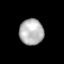
Tissue: lung
Cell type: Epithelial cells
Senescence score: 0.1905
Nuclear area (px): 612
Mean DAPI intensity: 181.074